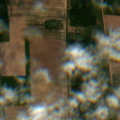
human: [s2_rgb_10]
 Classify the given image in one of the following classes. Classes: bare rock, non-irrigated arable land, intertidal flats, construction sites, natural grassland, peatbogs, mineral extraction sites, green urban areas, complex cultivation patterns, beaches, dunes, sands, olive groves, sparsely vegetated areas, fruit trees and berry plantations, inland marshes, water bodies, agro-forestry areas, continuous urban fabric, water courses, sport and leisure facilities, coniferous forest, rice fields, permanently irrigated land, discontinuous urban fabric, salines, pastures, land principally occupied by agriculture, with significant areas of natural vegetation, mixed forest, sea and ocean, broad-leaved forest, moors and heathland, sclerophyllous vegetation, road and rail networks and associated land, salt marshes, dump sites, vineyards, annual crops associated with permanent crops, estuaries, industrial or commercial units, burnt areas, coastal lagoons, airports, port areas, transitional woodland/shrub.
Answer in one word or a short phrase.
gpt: non-irrigated arable land, pastures, mixed forest